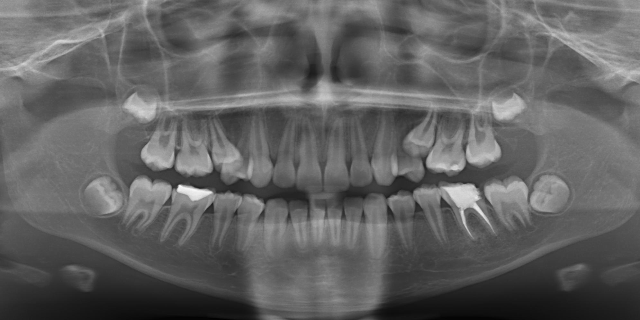
adult